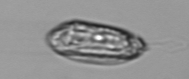
Label: Katodinium_or_Torodinium